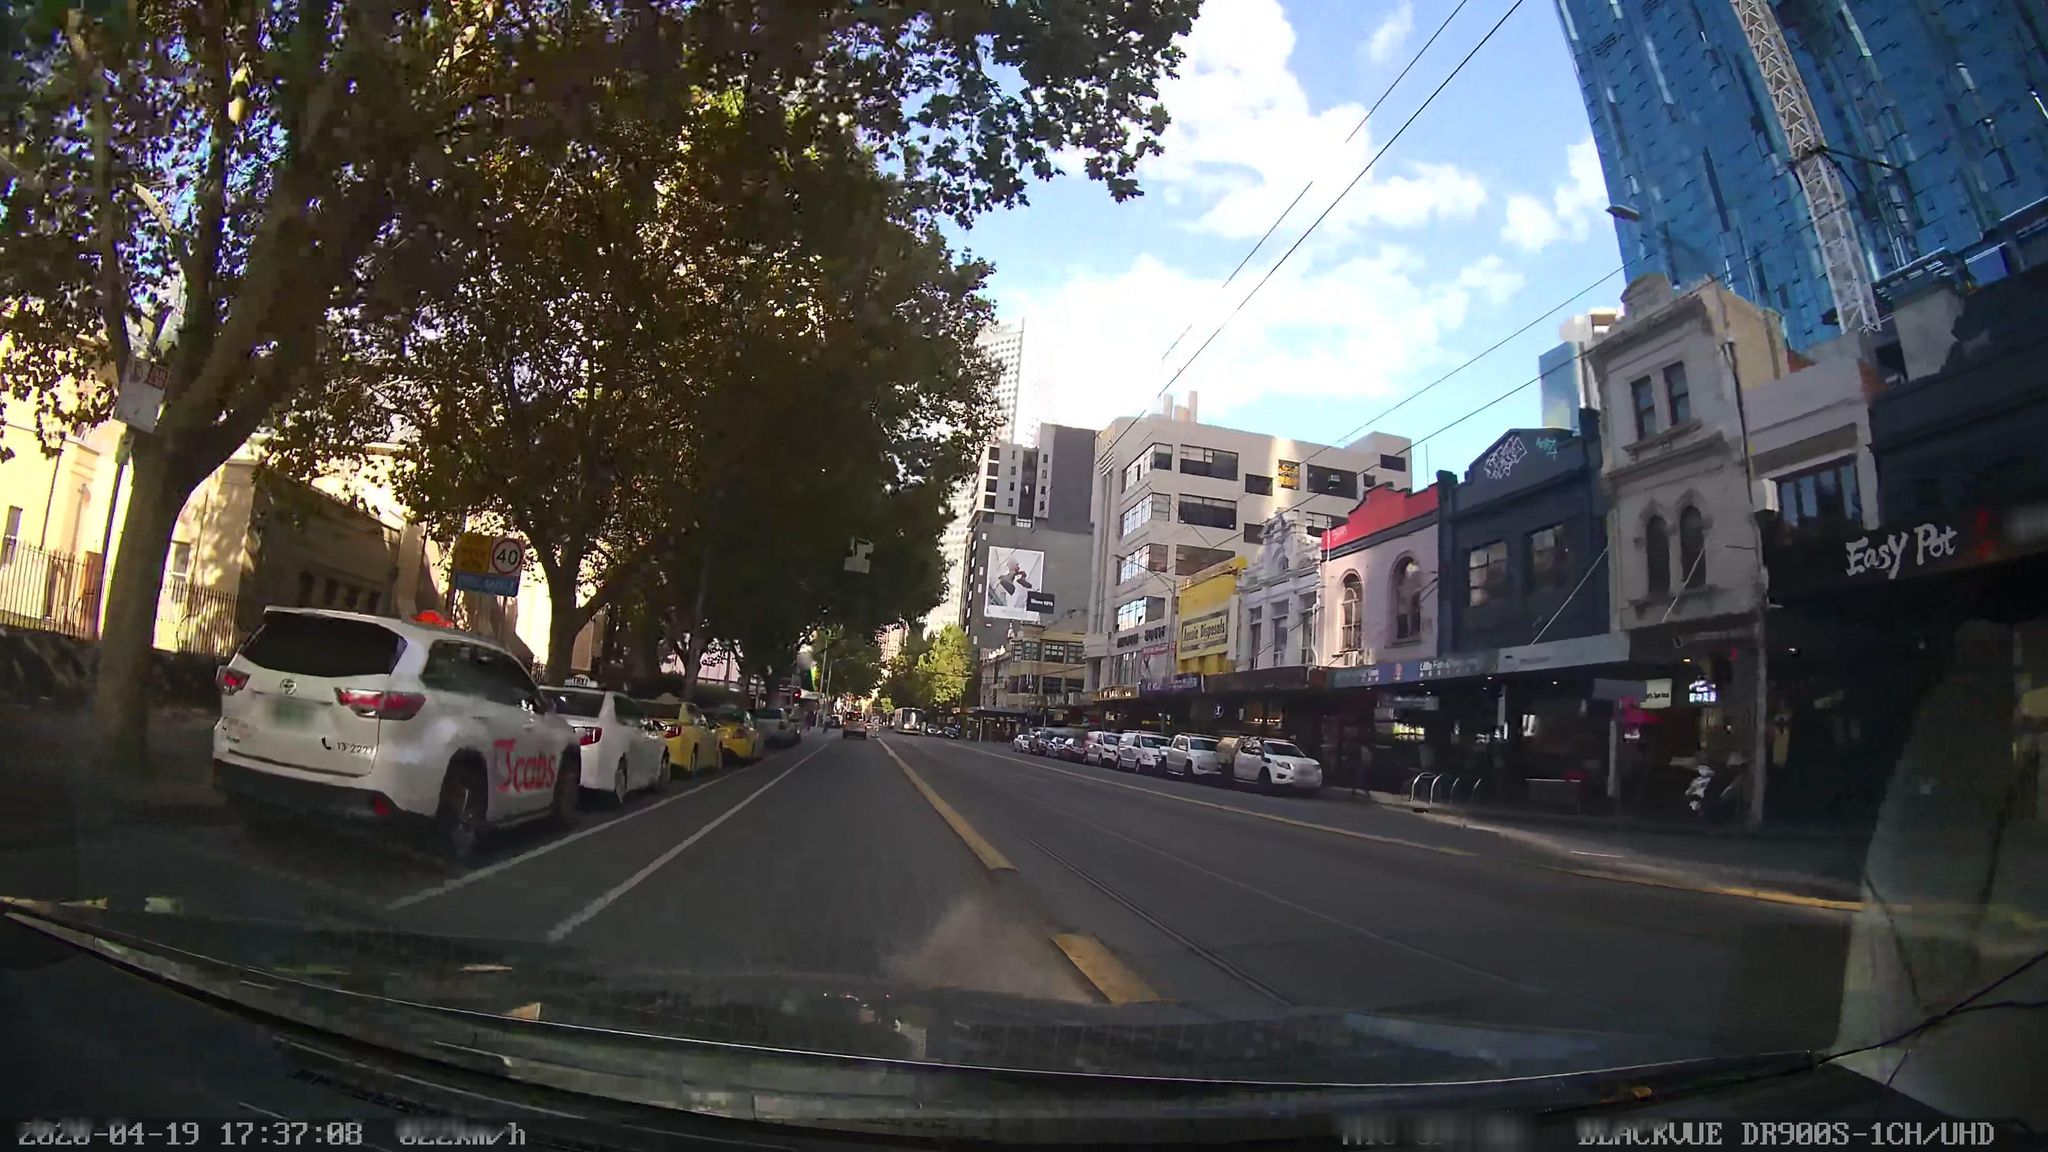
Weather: clear
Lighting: day
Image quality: good
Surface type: driving surface
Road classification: living_street
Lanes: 1
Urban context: urban centre
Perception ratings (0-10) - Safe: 2.56, Lively: 8.49, Beautiful: 5.61, Boring: 1.89, Depressing: 3.79, Wealthy: 3.67